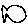
Label: fish